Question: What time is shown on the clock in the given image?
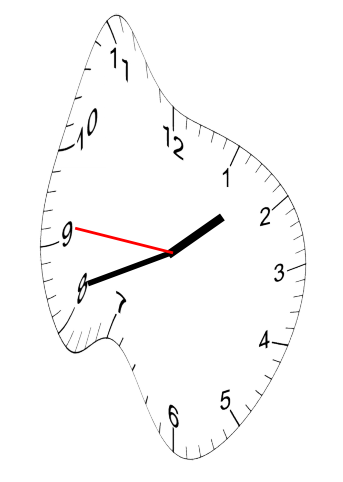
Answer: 01:41:46